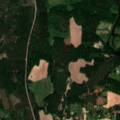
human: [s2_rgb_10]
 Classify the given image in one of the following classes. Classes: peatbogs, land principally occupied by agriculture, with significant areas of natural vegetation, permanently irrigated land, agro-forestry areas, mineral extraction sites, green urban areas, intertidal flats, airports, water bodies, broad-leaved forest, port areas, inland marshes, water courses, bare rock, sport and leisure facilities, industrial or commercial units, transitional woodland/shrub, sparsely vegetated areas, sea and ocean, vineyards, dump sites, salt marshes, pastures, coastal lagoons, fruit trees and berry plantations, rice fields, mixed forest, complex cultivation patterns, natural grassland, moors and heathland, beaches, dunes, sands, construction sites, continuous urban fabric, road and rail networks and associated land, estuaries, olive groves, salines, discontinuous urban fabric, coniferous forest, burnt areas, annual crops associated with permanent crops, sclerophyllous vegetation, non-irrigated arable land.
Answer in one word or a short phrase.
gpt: discontinuous urban fabric, non-irrigated arable land, land principally occupied by agriculture, with significant areas of natural vegetation, coniferous forest, mixed forest